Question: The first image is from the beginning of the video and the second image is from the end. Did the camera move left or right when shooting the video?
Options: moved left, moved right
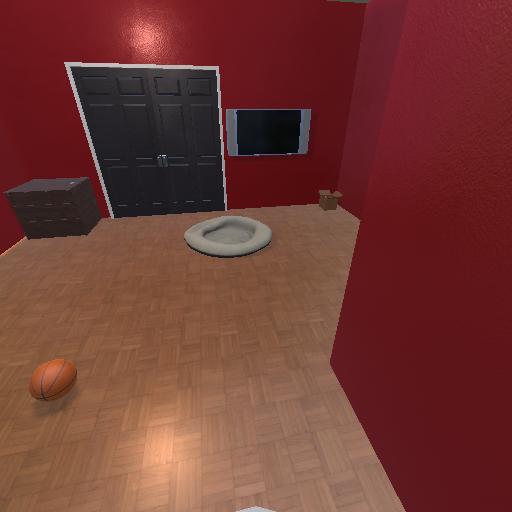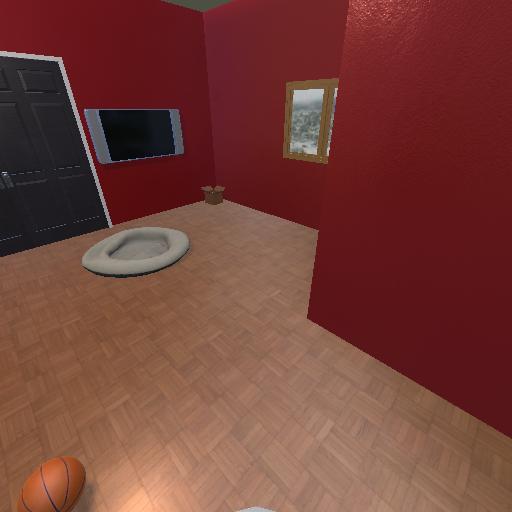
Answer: moved left